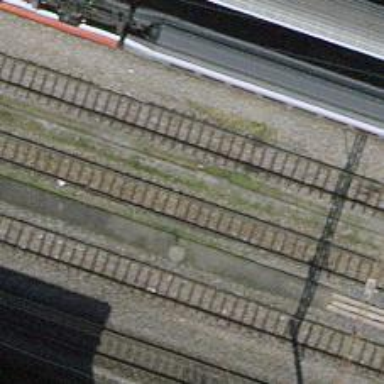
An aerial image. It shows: Electrified contact line.